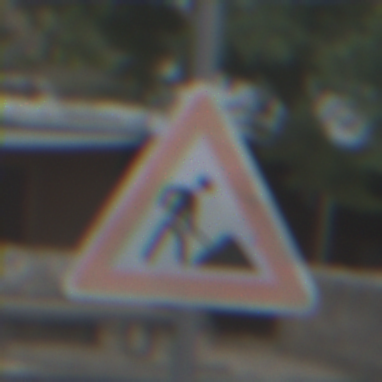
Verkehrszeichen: Arbeitsstelle
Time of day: MorningAfternoon
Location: Outdoor (Suburban)
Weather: PartlyCloudy
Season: NotSpecified
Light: Natural